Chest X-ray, AP view. Patient: 28 years old, sex M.
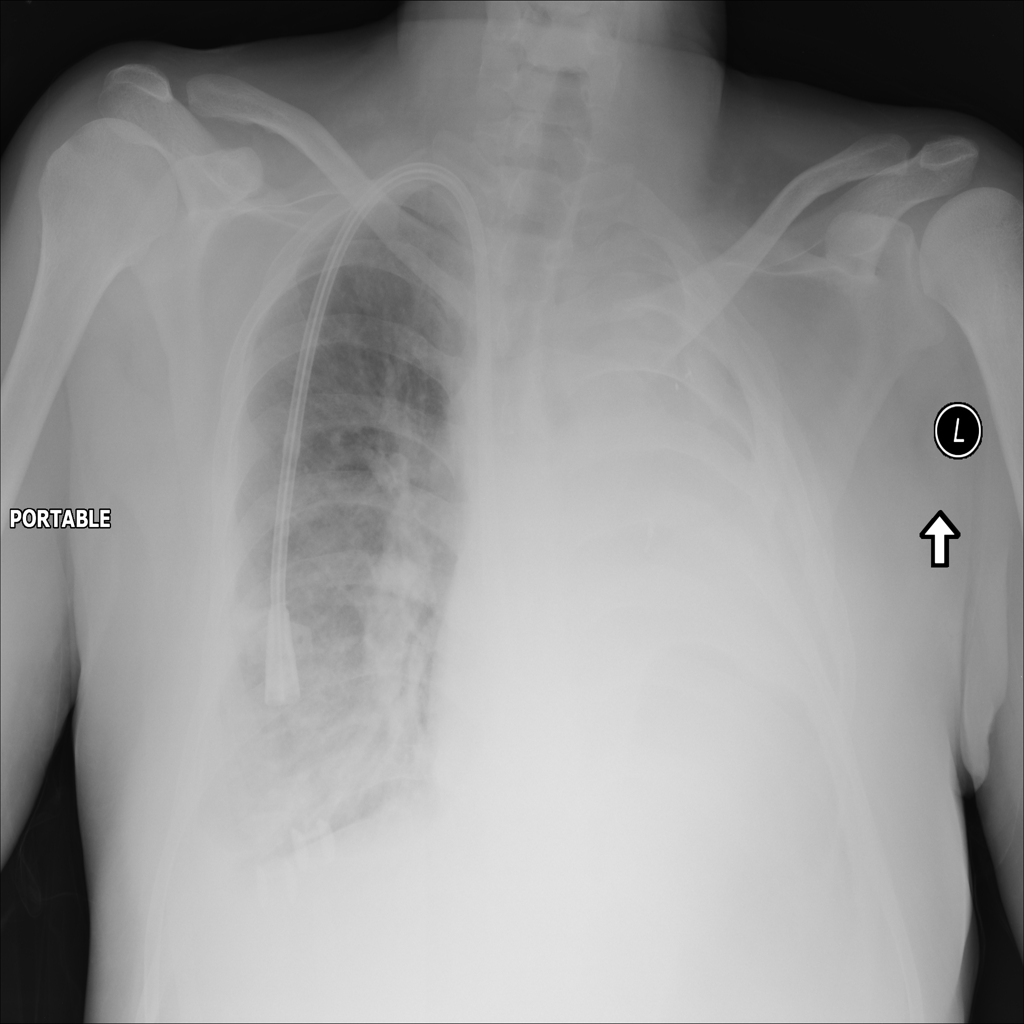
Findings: Edema, Effusion, Pneumonia